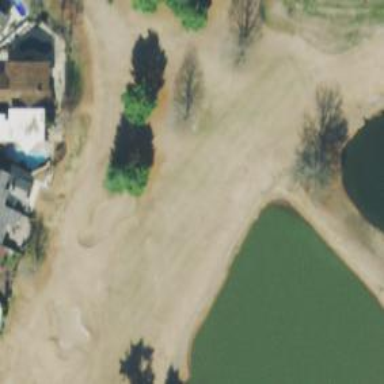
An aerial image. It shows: Path used for both walking and golf.